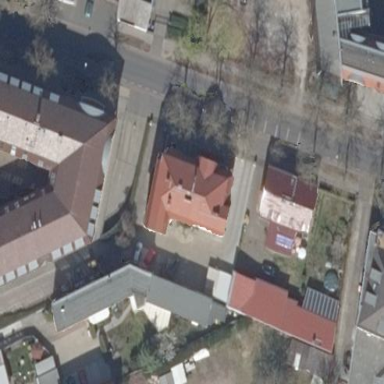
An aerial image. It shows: Beige building.